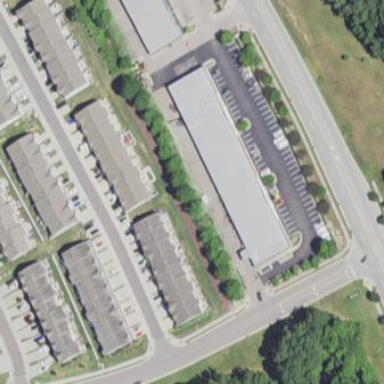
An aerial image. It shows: Retail building.